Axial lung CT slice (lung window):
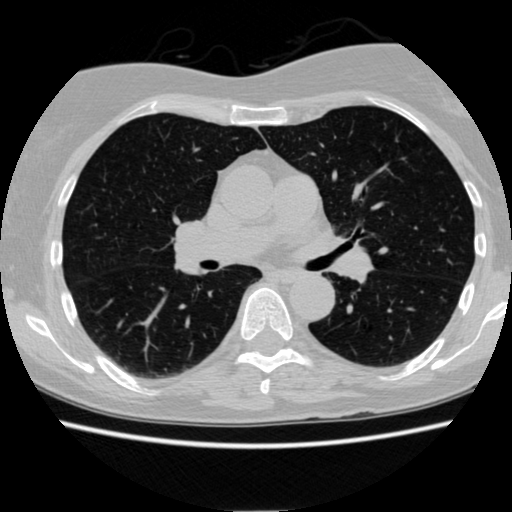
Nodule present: no